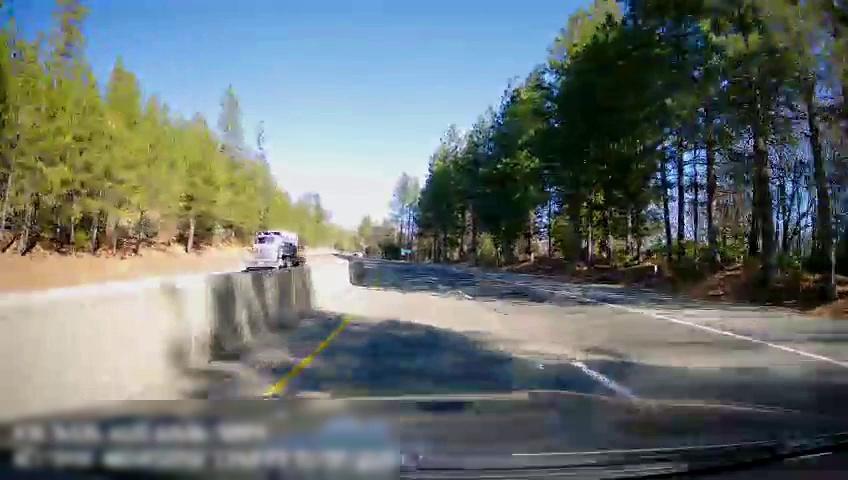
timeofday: Day
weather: Sunny
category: Drivable Space
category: Drivable Space
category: Vehicles | Other LV
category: Lanes | Current Lane
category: Lanes | Current Lane
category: Lanes | Alternate Lane
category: Traffic | Signs